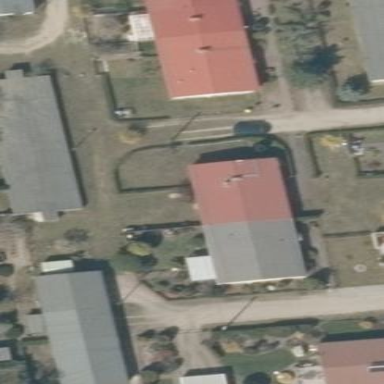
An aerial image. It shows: Residential building.